Interaction volume radius: 10 \u00c5
Interaction volume height: 15 \u00c5
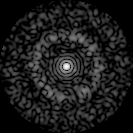
Disorder parameter: 0.8234